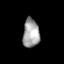
Tissue: lung
Cell type: Epithelial cells
Senescence score: 0.2073
Nuclear area (px): 461
Mean DAPI intensity: 164.338